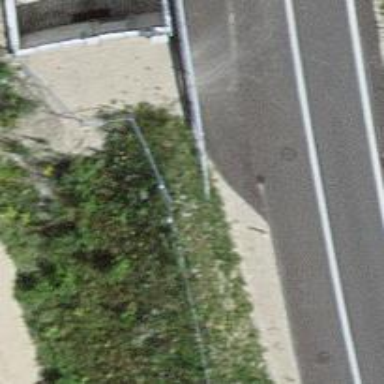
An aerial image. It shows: Guard rail as barrier.